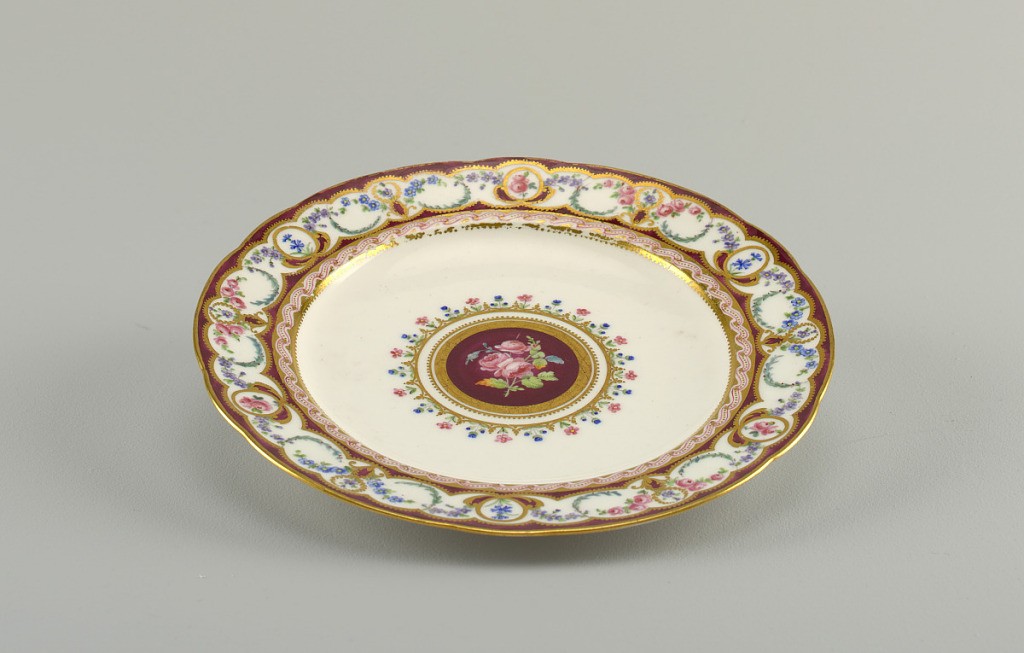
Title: Plate, from the "Eden" Service (One of Sixteen)
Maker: Sèvres Porcelain Manufactory, French, established 1756
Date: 1787
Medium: soft paste porcelain, vitreous enamel, gold
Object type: plate
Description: Circular molded plate with broad rim painted in purple ground with continuous enameled and gilded floral swags in blue, pink, and green, with gilded scallops. Center with floral border, gilded edge, and central spray ofroses against purple ground.